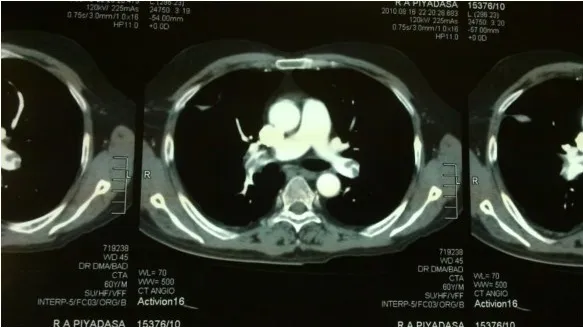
shows CTPA with multiple filling defects in both right and left main pulmonary arteries.
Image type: radiology (ct)